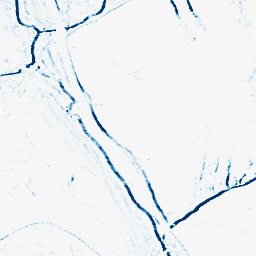
Category: morphological
Decomposition family: morphological_rect
Decomposition parameters: operation: closing
width: 5
height: 3
Upsampling method: cubic_mitchell
Upsampling parameters: scale: 4
Upsampling scale: 4